Field crop: tomato
Growth stage: 1
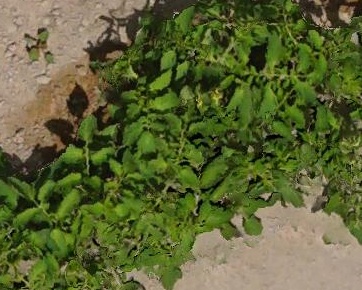
Species: tomato